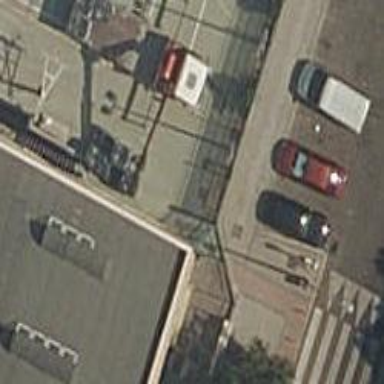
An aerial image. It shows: Bicycle parking area.